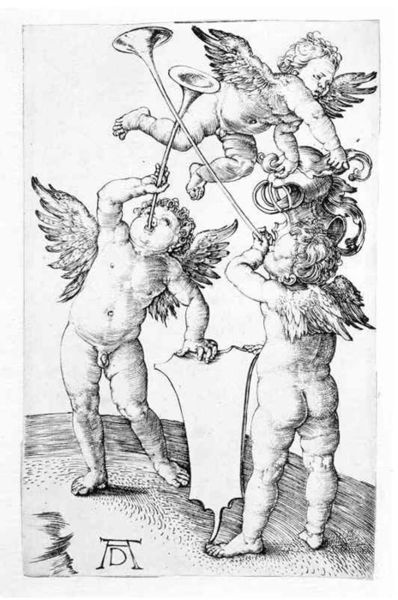
Titel: Drei Genien als Wappenhalter
Künstler: Albrecht Dürer
Standort: Karlsruhe
Institution: Staatliche Kunsthalle Karlsruhe
Schlagwörter: akt, feder, flügel, fuß, kampf, kopf, körper, nackt, weiß, grau, köpfe, mund, schwarz, skizze, zeichnung, malerei, augen, bibel, falten, federn, rahmen, stehen, füllhorn, horn, instrument, signatur, boden, haare, stehend, drei, kind, instrumente, musik, locken, renaissance, fliegen, kinder, rund, engel, krug, putte, putto, beine, bein, hintern, holzschnitt, jungen, knaben, grafik, graphik, klein, dick, kartusche, musikinstrument, musizieren, nabel, bauch, ad, geschlecht, striche, penis, schild, tusche, maske, jungs, linear, popo, druck, druckgraphik, schwarzweiss, druckgrafik, initialen, monogramm, schraffur, radierung, stich, buchstaben, fliegend, helm, ritter, wappen, teufel, mittelalter, posaunen, fanfaren, trompeten, hörner, dürer, fanfare, speckig, posaune, putten, kupferstich, lockenkopf, putti, blasen, posaunenengel, trompete, hoden, albrecht, albrecht dürer, glied, wappenschild, tröten, pimmel, alfred, posauen, a, d, po, he, kupferstsich, zeichnune, posauenne, üosaunen, tromphette, apolon, alchrecht, grqafik, #bauch, körperhaftigkeit